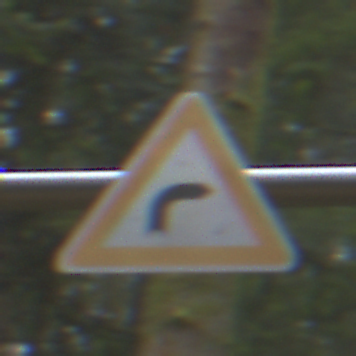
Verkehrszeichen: KurveRechts
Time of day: Midday
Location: Outdoor (Nature)
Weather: Overcast
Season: NotSpecified
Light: Natural